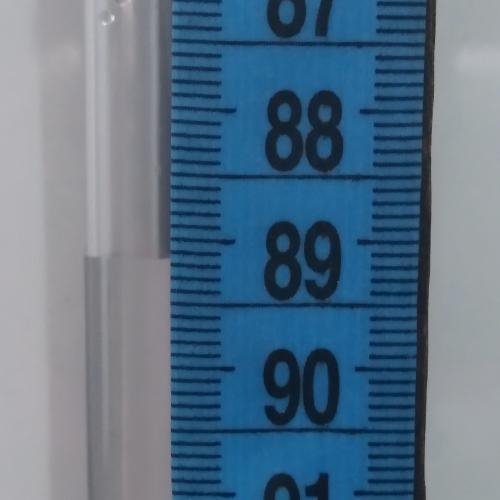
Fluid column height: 89.2 cm